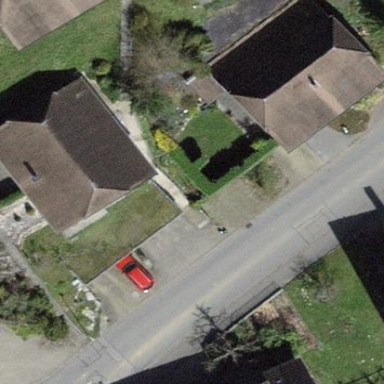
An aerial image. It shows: House with tile roof.